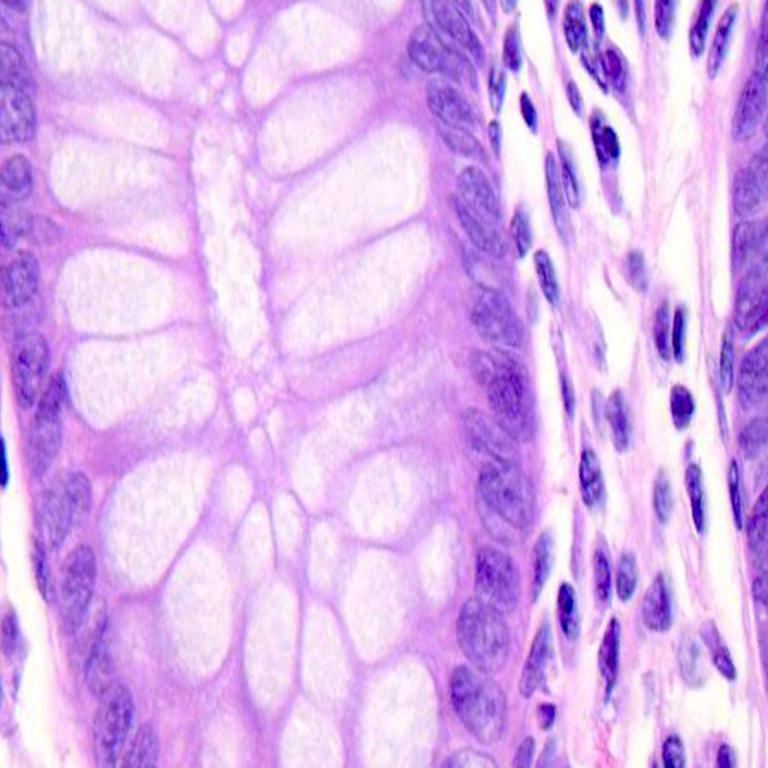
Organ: colon
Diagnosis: benign